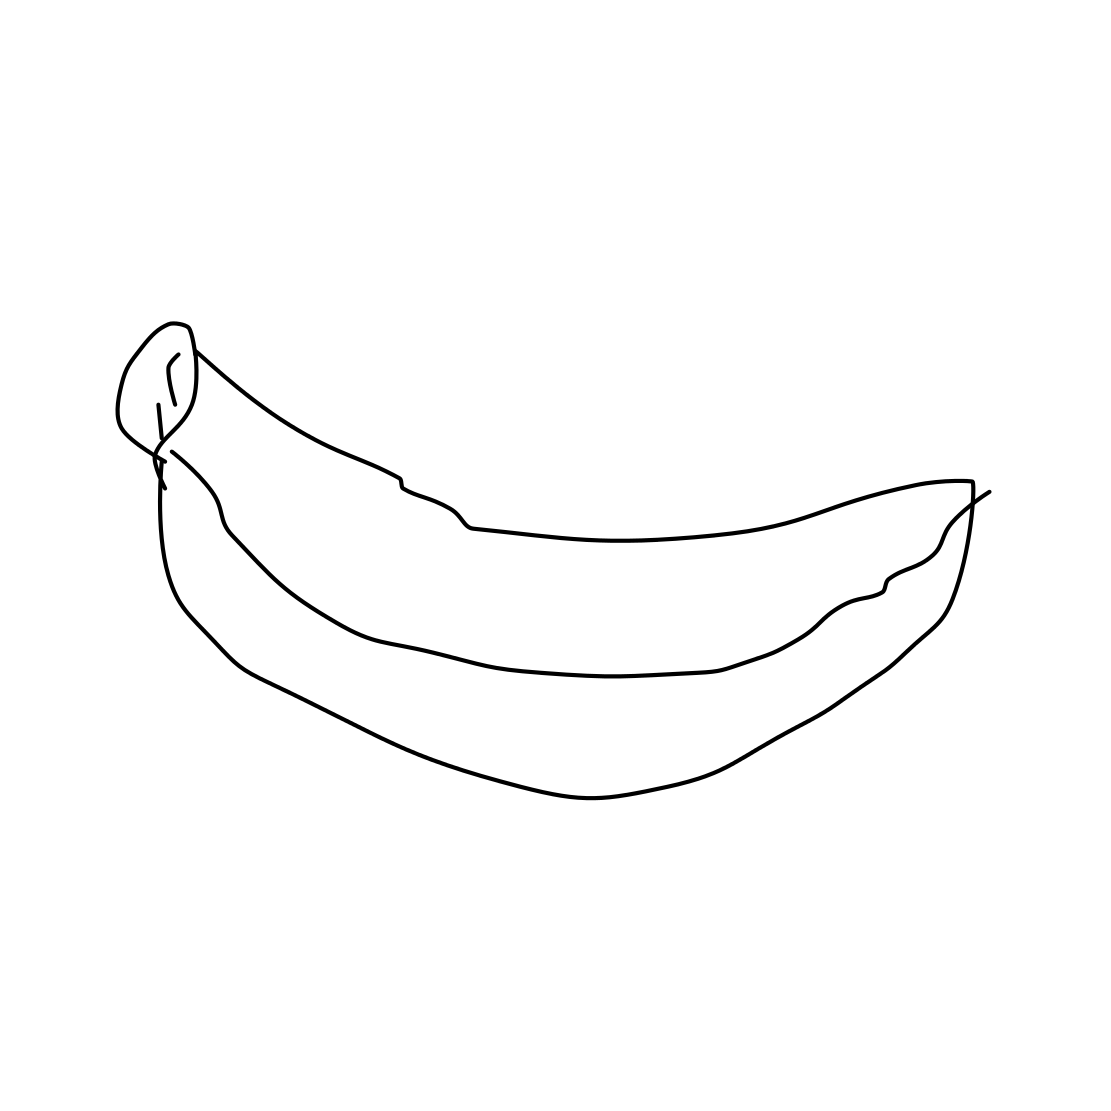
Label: banana